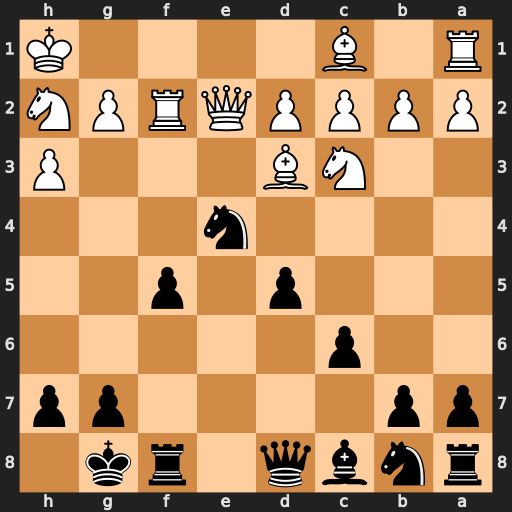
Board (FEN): rnbq1rk1/pp4pp/2p5/3p1p2/4n3/2NB3P/PPPPQRPN/R1B4K
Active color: b
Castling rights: -
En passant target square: -
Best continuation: Ng3+ Kg1 Nxe2+